Question: I am using the selectors 'first-child' and 'last-child' to apply rounded corners to an unordered list.
The problem I am encountering is that the right hand border of the last list item is not showing.
I define the borders like so:
'''
border: 1px solid hotpink;
border-right: 0;
'''
Setting the right hand border to 0 to prevent a double bordering, then in the 'last-child' I give the 'border-right' a width of one.
But this is leaving me without a right-hand border on the last child and I am unsure why, as you can see below:

Here's my entire CSS and a JSFiddle:
'''
ul, li {
margin: 0;
padding: 0;
}
.menu {
width: 90%;
margin: 0 auto;
height: 30px;
list-style: none;
}
.menu li {
box-sizing: border-box;
display: inline-block;
border: 1px solid hotpink;
border-right: 0;
padding: 0 0.5em;
}
.menu li:first-child {
border-top-left-radius: 5px;
}
.menu li:last-child {
border-top-right-radius: 5px;
border-right: 1px;
}
'''
<URL>
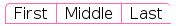
Answer: Instead of using 'border-right: 0;' you should use 'border-right-width: 0;' and for the ':last-child' selector, you need to use
'''
.menu li:last-child {
border-top-right-radius: 5px;
border-right-width: 1px;
}
'''
<URL>
The issue is that when you use 'border-right: 0;' it will reset the size, type and the color as well, so even if you use 'border-right-width: 1px;' only, it won't work, so you need to use 'border-right-width: 0;' for the '.menu li' as well.